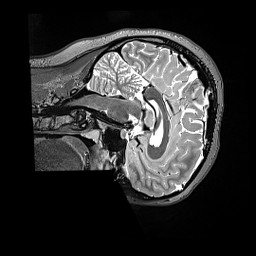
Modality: T2w
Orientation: sagittal
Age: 20
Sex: female
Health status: ill
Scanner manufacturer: siemens
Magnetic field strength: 3 T
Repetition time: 3.2 s
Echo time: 0.564 s